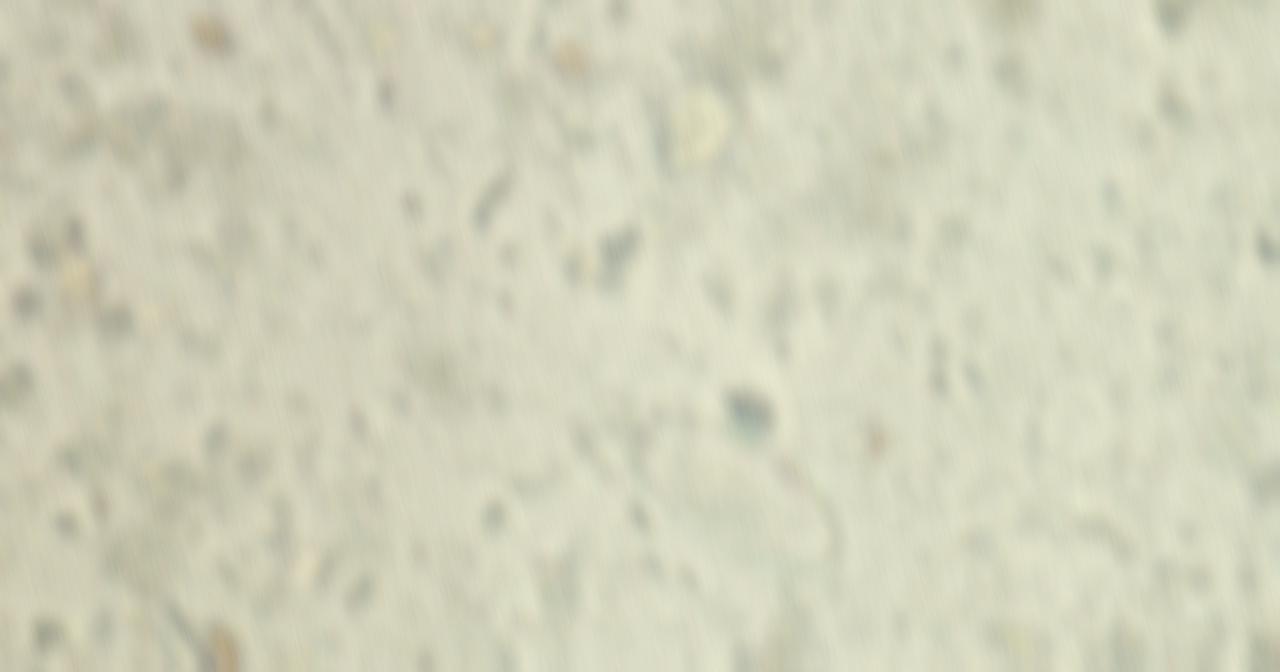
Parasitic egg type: Enterobius vermicularis